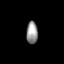
Tissue: lung
Cell type: Endothelial cells
Senescence score: 0.5663
Nuclear area (px): 250
Mean DAPI intensity: 148.688